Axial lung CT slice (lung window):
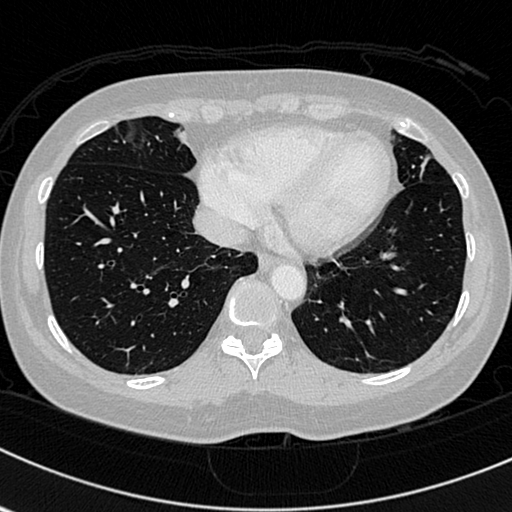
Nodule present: no